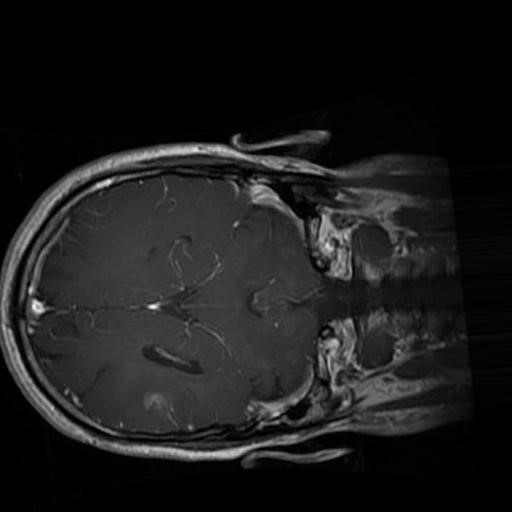
Label: brain_glioma